Question: I have an array of floating point values ranging from 0.0 to 70000.0 and I want to visualize this data in a 3D surface. I want something like this:

I have no idea how to do this. I don't even know what this type of graph is actually called. Should I use Matlab? I haven't used Matlab before but I have access to a machine which has Matlab installed on it...
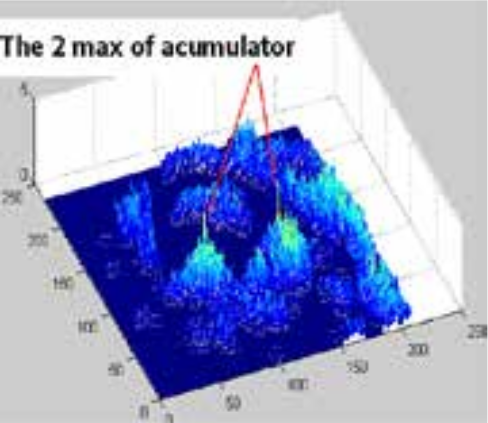
Answer: Tools like <URL> can produce a very similar plot.
The figure you provide displays the matrix as a height-map. For a matrix 'M' with elements 'M[i][j]', the 3D surface you want is simply:
'''
x = i
y = j
z = M[i][j]
'''
The surface is visualized with a rendering algorithm like <URL> a mesh overlaid with the height map.